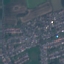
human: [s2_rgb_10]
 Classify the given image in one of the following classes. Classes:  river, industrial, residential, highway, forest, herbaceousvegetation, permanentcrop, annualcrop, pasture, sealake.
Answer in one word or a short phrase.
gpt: Residential